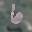
Label: 6